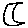
Label: moon